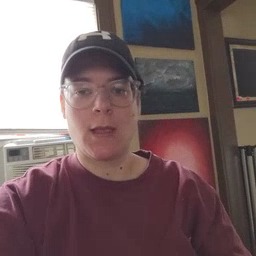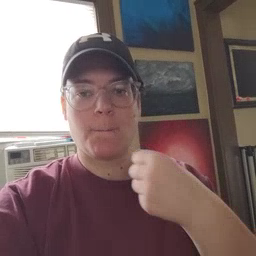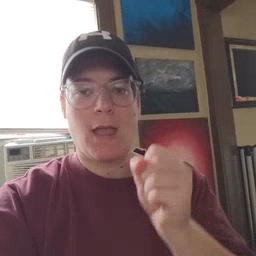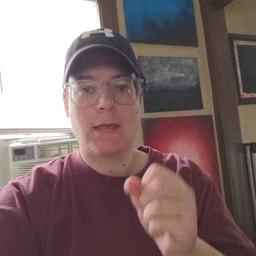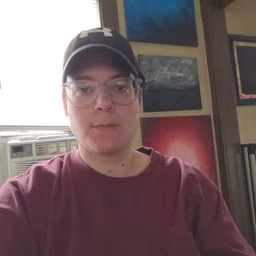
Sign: make